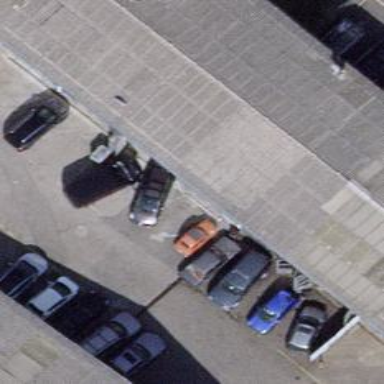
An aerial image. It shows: Car repair shop.